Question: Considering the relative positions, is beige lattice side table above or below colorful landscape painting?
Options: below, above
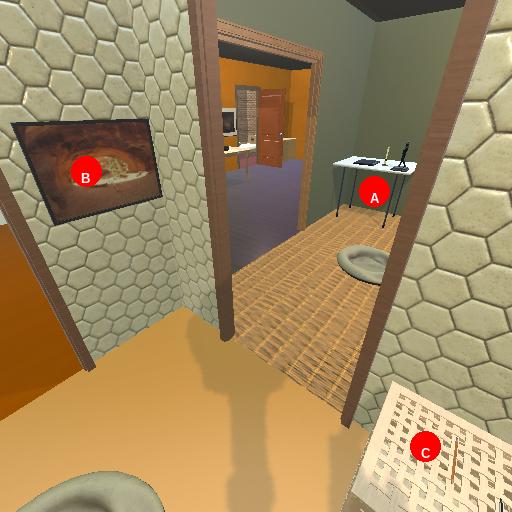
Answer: below